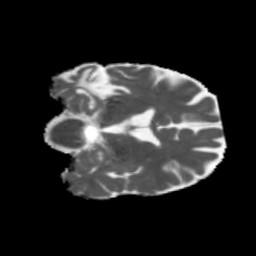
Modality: MD
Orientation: coronal
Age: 47
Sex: male
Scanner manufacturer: siemens
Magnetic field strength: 3 T
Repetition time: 5.47 s
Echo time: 0.0854 s